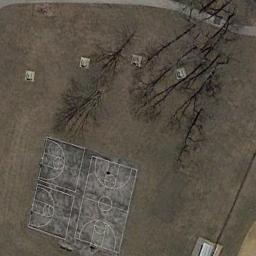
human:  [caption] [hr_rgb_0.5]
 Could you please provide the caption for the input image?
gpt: There are sparse trees near the basketball courts on the bare land .

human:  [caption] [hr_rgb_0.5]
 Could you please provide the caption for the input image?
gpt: There are two basketball courts on the open place next to some trees .

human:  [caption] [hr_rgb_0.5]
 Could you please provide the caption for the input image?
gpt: Two basketball courts on the lawn and some trees beside .

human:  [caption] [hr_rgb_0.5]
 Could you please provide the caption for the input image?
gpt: The basketball court was shaded by a large tree .

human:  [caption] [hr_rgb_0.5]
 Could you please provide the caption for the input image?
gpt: Two basketball courts are surrounded by grass .